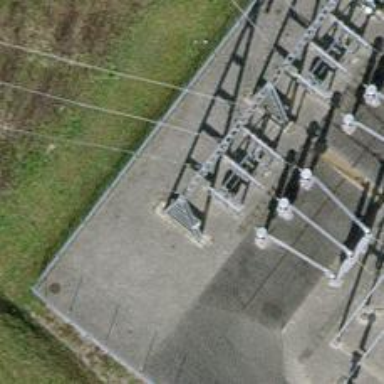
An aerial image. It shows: Insulator used in power systems.